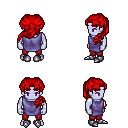
a pixel art fantasy rpg character, male body template, dark elf, purple skin, chain tabard jacket, red pants, red princess hairstyle, metal boots, four views (front, back, left, right), 2x2 character sprite sheet, small pixel art, hard edges, no anti-aliasing